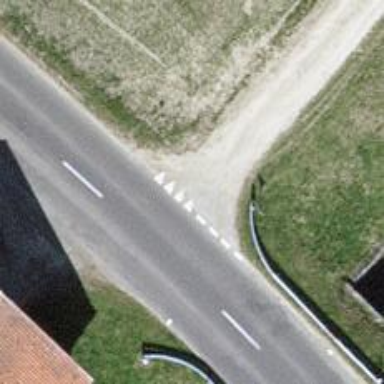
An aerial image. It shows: Tertiary road crossing bridge with no sidewalk.